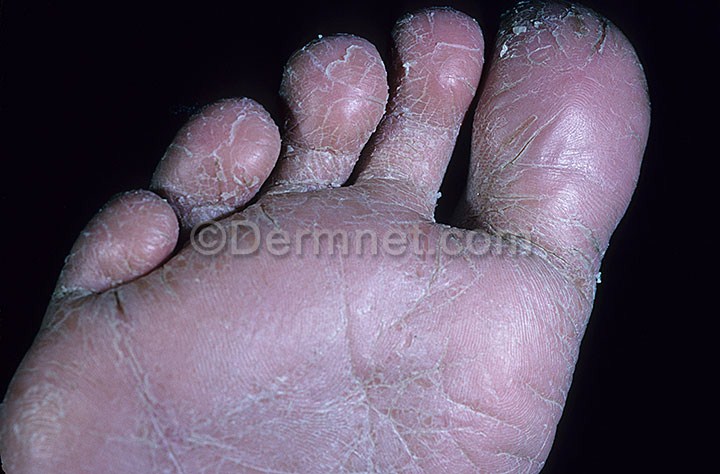
Disease: Atopic Dermatitis Photos